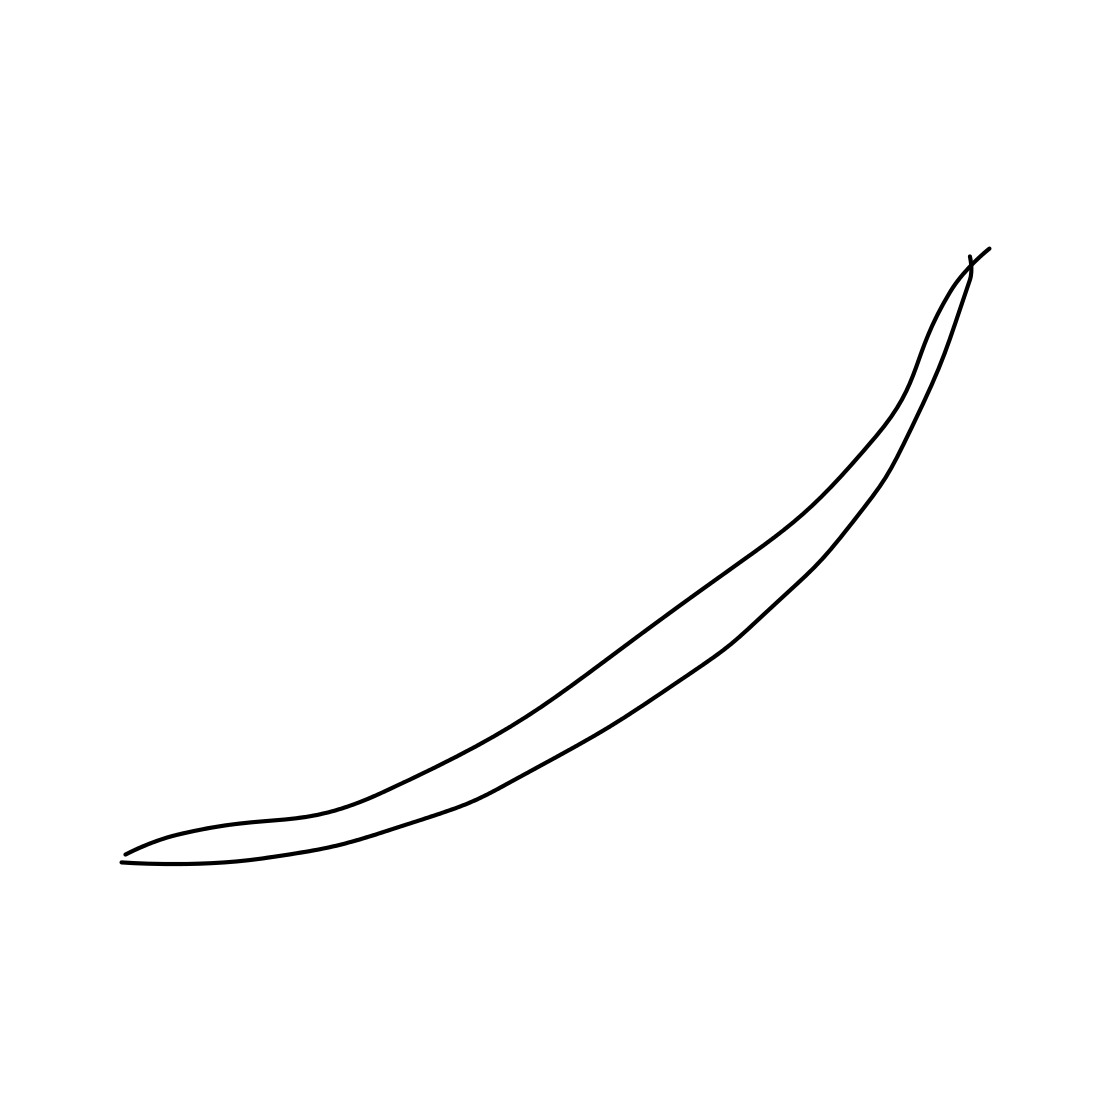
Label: moon